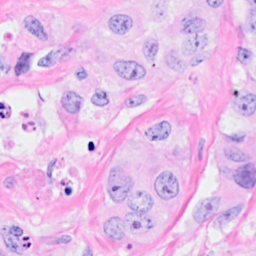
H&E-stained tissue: Breast